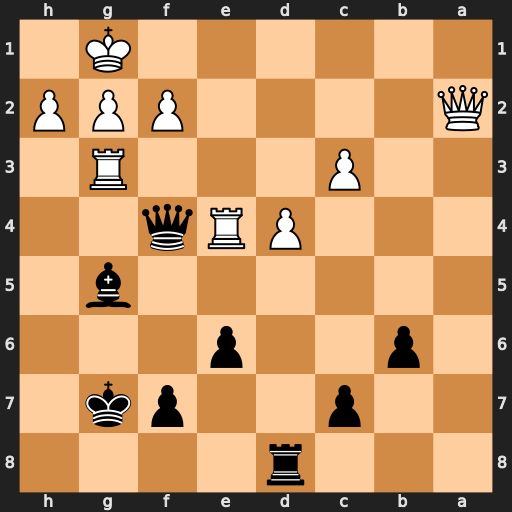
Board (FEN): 3r4/2p2pk1/1p2p3/6b1/3PRq2/2P3R1/Q4PPP/6K1
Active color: b
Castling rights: -
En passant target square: -
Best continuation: Qc1+ Re1 Qxe1#